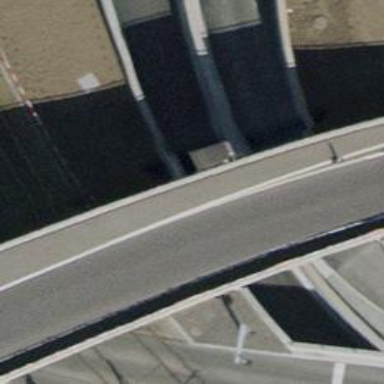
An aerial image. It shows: Asphalt driveway bridge designed for service vehicles.